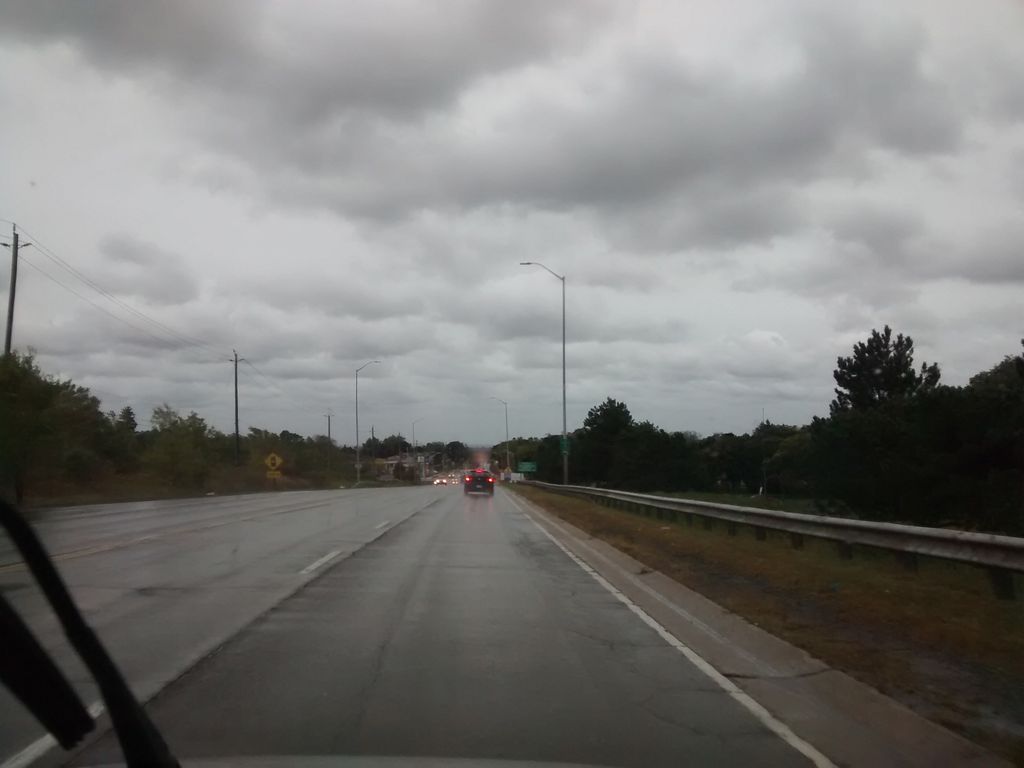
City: hamilton